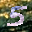
Label: 5